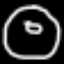
Label: donut